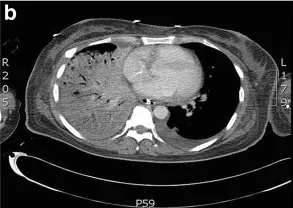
B; Thoracic CT scan on the eighth day in the ICU. Extensive right pulmonary consolidation.
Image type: radiology (ct)